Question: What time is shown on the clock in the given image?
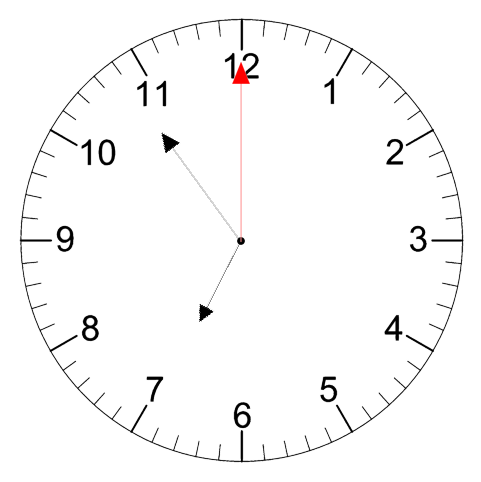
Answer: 06:54:00